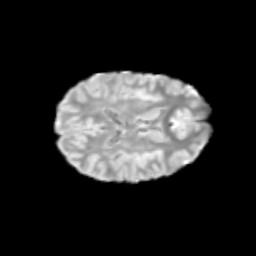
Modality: T2w
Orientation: axial
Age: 13
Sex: female
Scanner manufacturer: siemens
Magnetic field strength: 3 T
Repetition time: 3.8 s
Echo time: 0.07 s